Fundus camera: zeiss
Shooting center: fovea
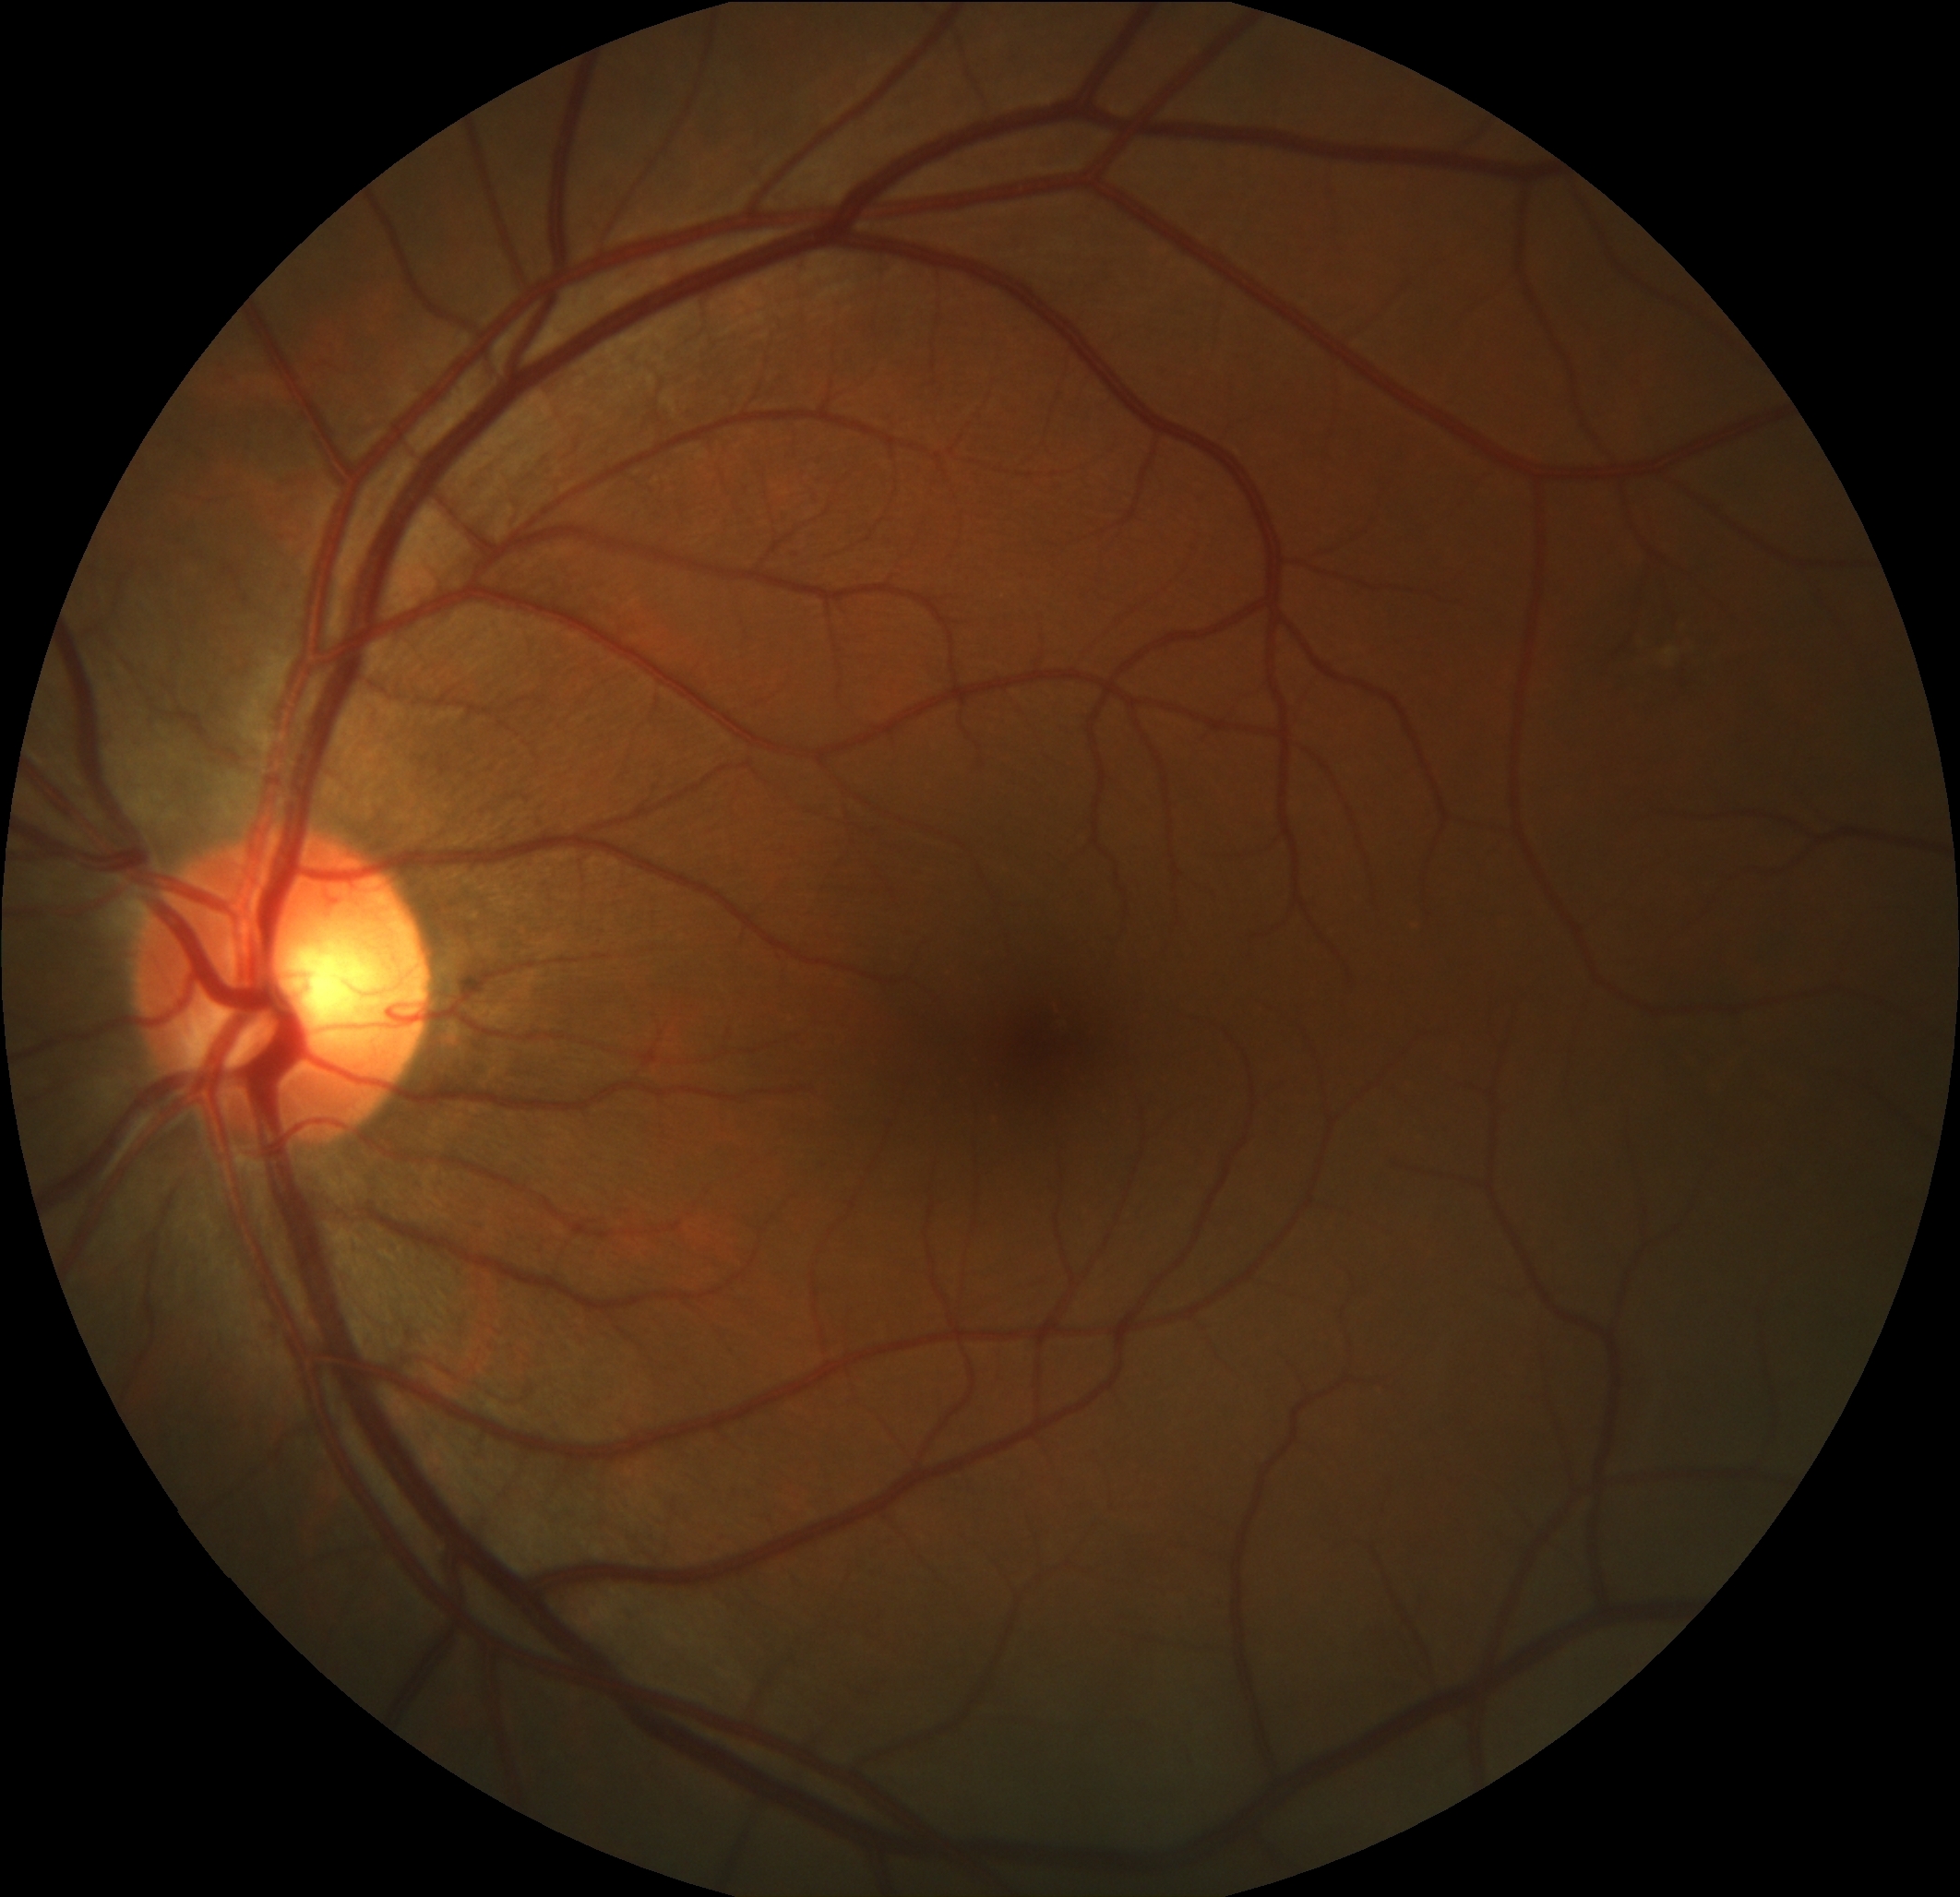
Pathologic myopia: no
Patchy retinal atrophy: absent
Retinal detachment: absent